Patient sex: M
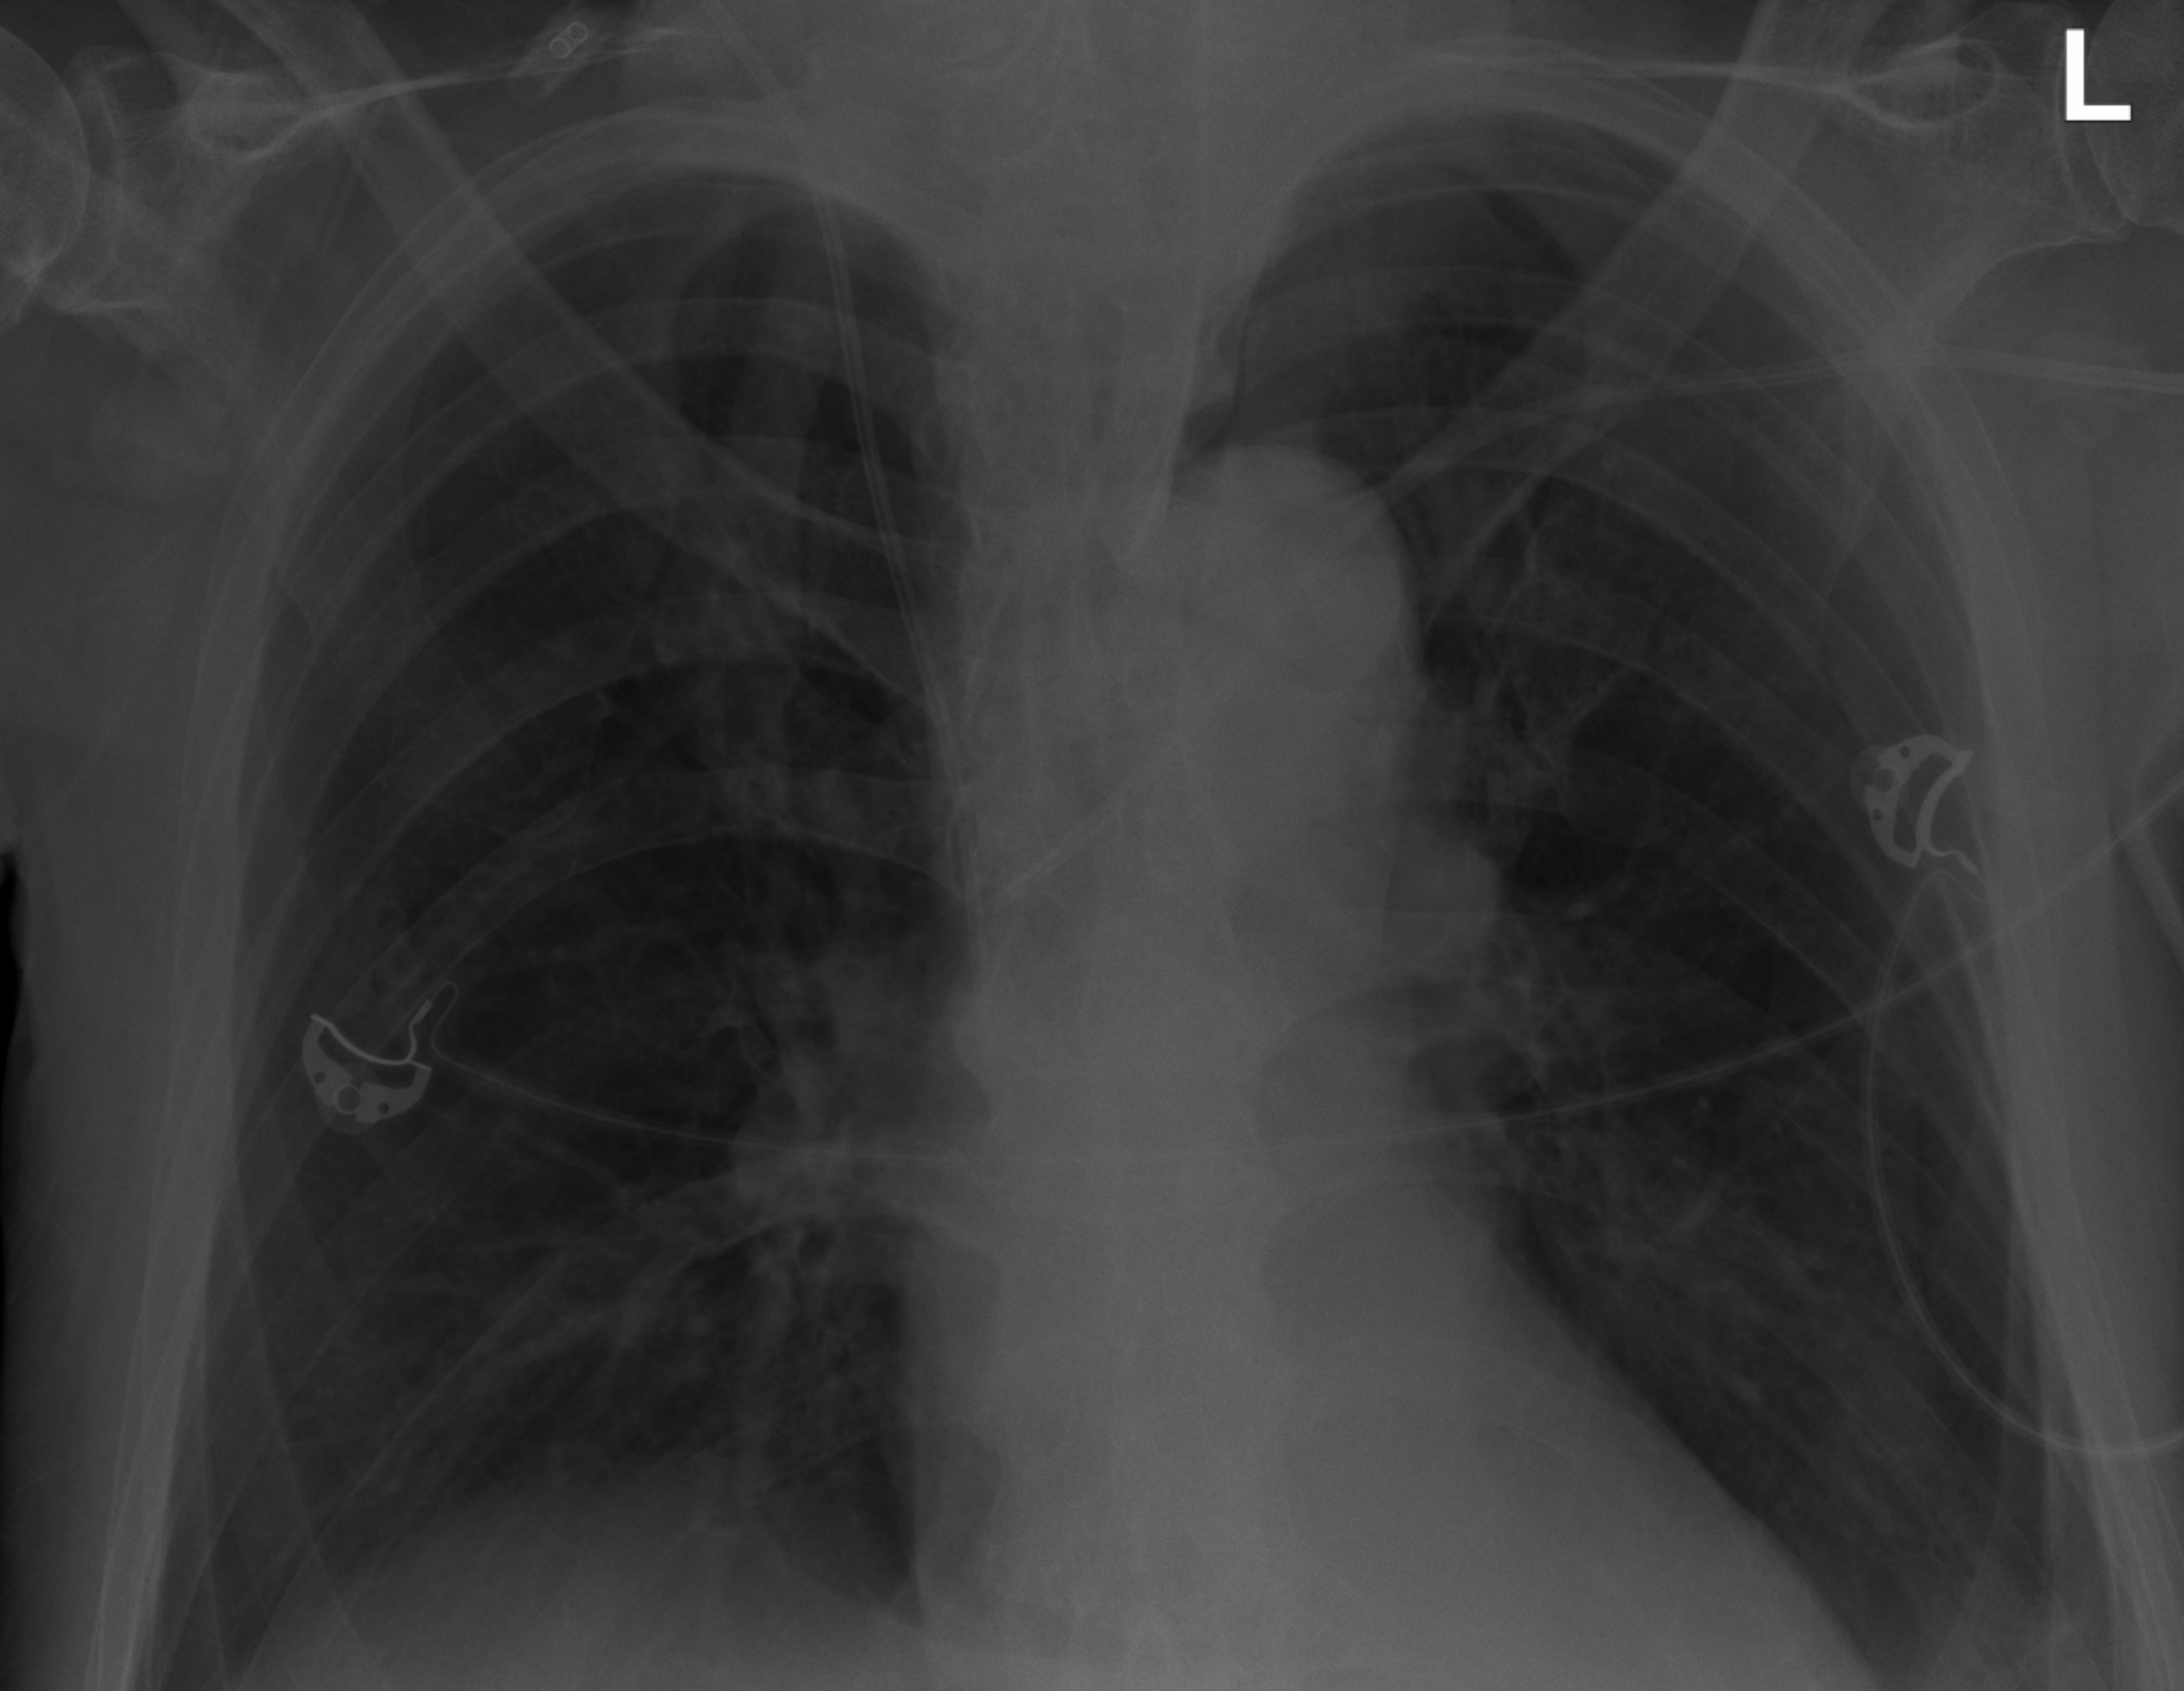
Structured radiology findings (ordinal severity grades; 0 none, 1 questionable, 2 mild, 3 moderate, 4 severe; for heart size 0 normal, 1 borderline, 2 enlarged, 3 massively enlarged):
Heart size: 1
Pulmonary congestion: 0
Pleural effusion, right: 1
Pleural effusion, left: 1
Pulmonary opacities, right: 0
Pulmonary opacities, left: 0
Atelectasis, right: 2
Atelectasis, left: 2